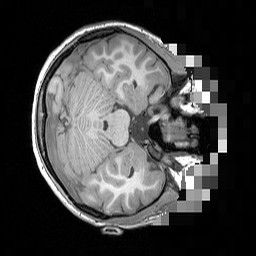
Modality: T1w
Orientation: axial
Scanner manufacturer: siemens
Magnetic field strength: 3 T
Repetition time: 1.5 s
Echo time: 0.00291 s